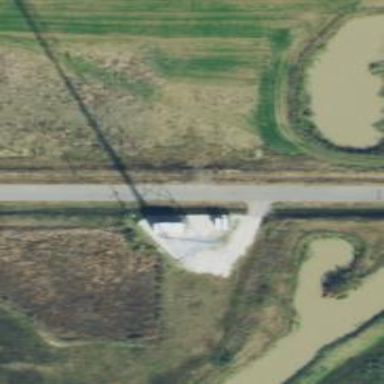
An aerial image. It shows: Storage tank with man-made structure.